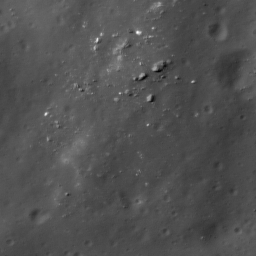
Host type: background_regolith
Lunar coordinates: latitude nan, longitude nan